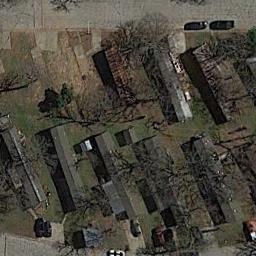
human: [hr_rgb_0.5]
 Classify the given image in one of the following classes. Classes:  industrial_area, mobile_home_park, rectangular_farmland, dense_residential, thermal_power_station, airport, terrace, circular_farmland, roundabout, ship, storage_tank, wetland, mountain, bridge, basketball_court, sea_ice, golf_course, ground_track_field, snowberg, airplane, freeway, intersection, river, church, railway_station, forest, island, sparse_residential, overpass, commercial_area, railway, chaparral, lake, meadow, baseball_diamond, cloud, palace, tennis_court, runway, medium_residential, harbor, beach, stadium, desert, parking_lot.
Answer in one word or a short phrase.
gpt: mobile_home_park